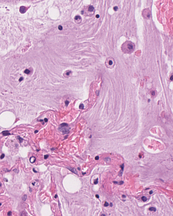
Tumor epithelial tissue: no
Tumor-associated stroma tissue: no
Normal tissue: yes